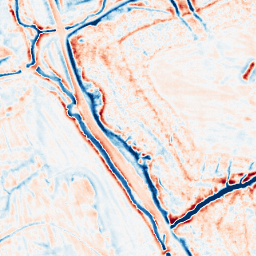
Category: edge_preserving
Decomposition family: bilateral
Decomposition parameters: d: 15
sigma_color: 100
sigma_space: 25
Upsampling method: sinc_blackman
Upsampling parameters: scale: 2
kernel_size: 4
Upsampling scale: 2